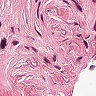
Metastatic tissue present: no